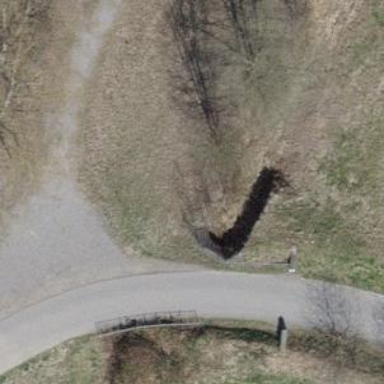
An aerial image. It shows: Tunnel.